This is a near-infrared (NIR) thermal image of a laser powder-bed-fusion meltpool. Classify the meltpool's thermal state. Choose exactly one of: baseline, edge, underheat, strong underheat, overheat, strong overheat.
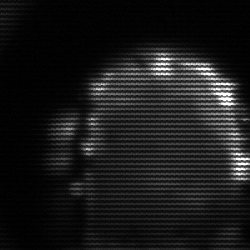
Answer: baseline